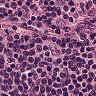
Metastatic tissue present: no